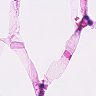
Metastatic tissue present: no